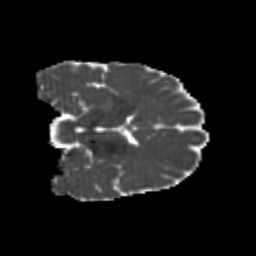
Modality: MD
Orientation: coronal
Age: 20
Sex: female
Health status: healthy
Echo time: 0.074 s